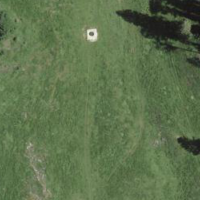
EUNIS habitat code: 23
Species observed at this site:
Primula veris
Cardamine pratensis